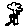
Label: tree